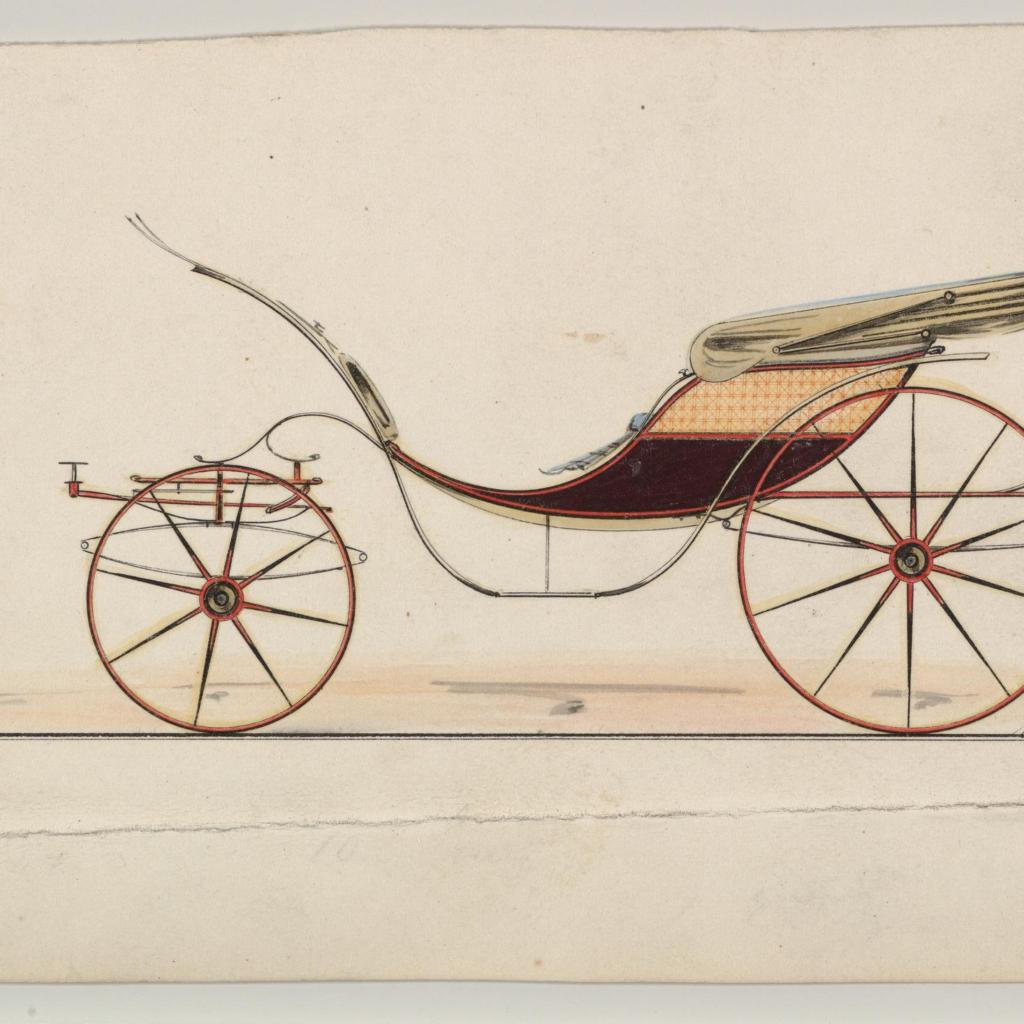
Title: George IV Phaeton (unnumbered)
Object type: Print
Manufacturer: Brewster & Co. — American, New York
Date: ca. 1865
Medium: ink, watercolor, gouache and gum arabic
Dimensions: sheet: 4 1/8 x 7 1/4 in. (10.5 x 18.4 cm)
Classification: Prints
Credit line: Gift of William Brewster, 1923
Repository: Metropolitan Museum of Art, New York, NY